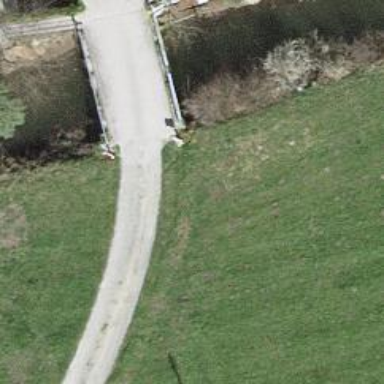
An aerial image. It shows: Concrete driveway bridge on service road.